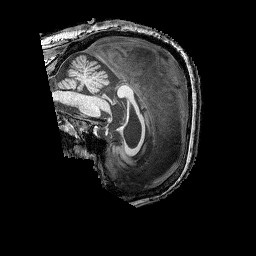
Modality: T1w
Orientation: sagittal
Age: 57
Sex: male
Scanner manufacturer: siemens
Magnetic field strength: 3 T
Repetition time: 2.25 s
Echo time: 0.00415 s